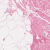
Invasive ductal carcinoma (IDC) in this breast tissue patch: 0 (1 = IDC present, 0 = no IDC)